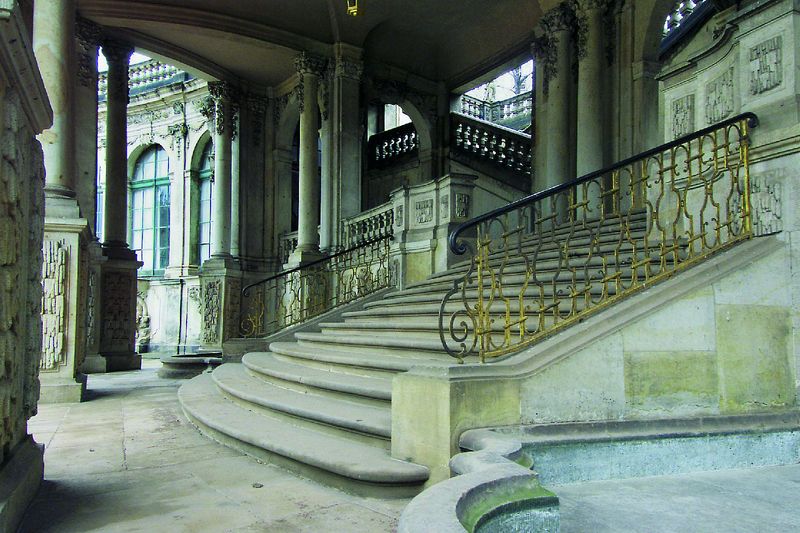
Titel: Der Zwinger in Dresden
Künstler: Matthäus Daniel Pöppelmann
Standort: Dresden, Zwinger (EU - D - Sachsen)
Schlagwörter: barock, stein, gitter, brunnen, treppe, zwinger, schlosstreppe